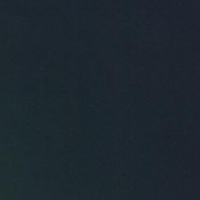
EUNIS habitat code: 14
Species observed at this site:
Aruncus dioicus